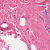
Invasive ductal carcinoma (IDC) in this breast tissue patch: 0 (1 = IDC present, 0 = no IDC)